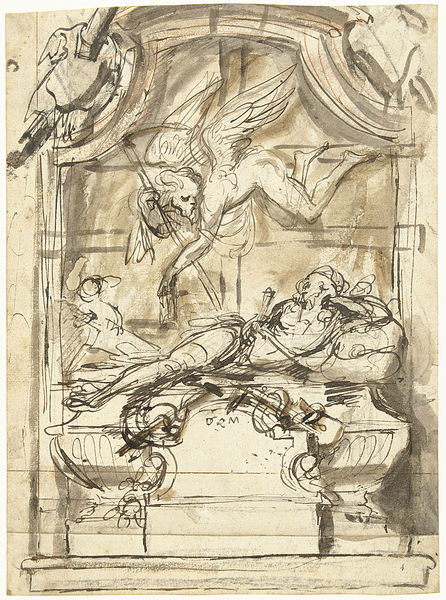
Titel: Ontwerp voor een grafmonument met een gisant
Künstler: Pieter (I) Verbruggen
Standort: Amsterdam
Institution: Rijksmuseum
Schlagwörter: feder, flügel, frau, skizze, zeichnung, architektur, tod, kirche, engel, italien, grafik, nische, waffen, entwurf, rom, grab, heilige, speer, rötel, sense, michael, grabmal, federzeichnung, michelangelo, sarkophag, bernini, gestorbener, entwurf grabmal